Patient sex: M
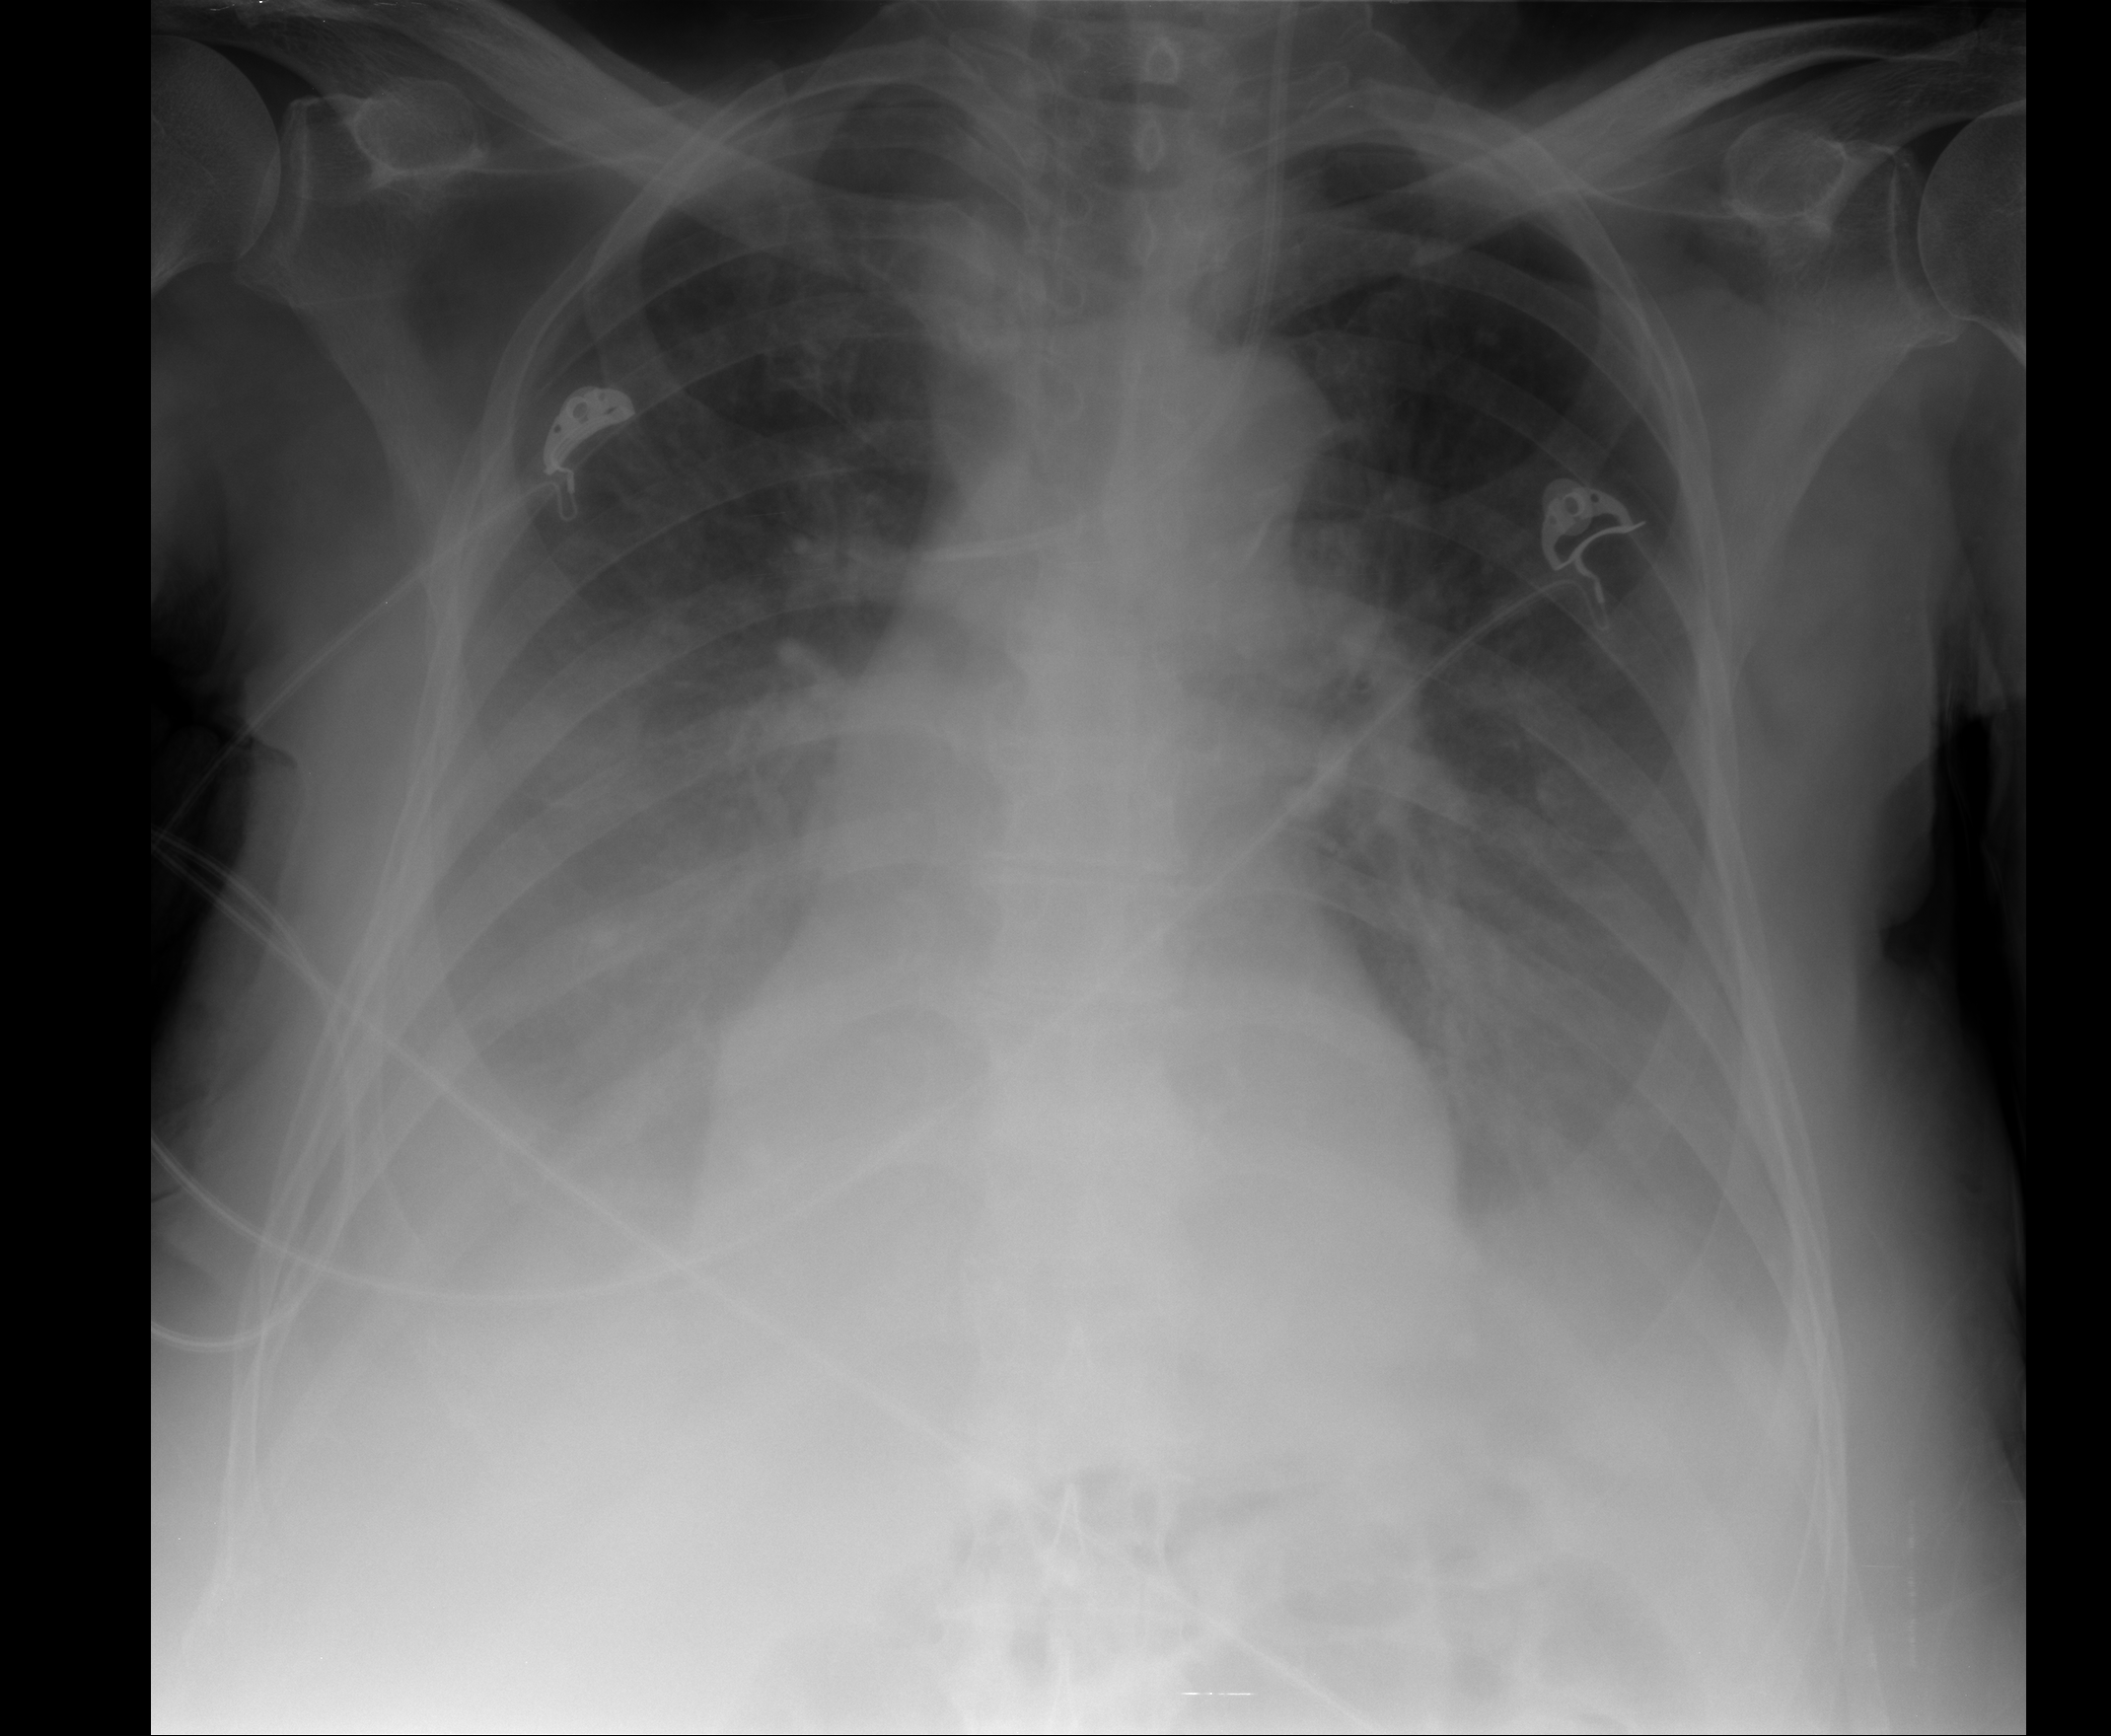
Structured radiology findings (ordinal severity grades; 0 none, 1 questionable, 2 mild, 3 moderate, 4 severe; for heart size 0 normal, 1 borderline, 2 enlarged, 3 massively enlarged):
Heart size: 2
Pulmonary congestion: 1
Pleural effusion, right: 2
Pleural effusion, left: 2
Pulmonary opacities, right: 1
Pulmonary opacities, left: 1
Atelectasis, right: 2
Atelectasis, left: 2